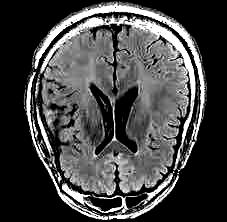
Label: notumor